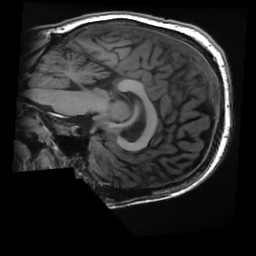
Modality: T1w
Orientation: sagittal
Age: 31
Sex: male
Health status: healthy
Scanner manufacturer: ge
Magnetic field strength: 3 T
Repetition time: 0.008212 s
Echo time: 0.00306 s